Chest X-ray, AP view. Patient: 55 years old, sex M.
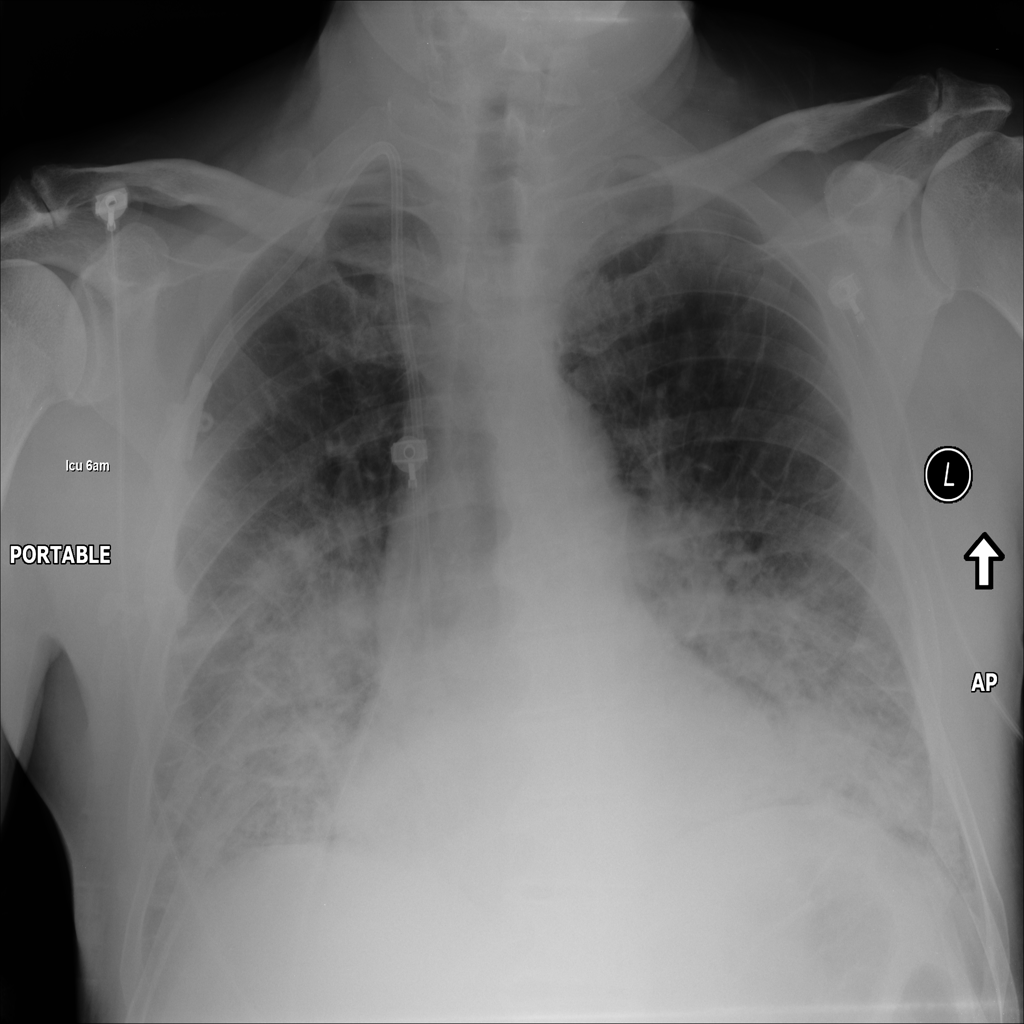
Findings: Edema